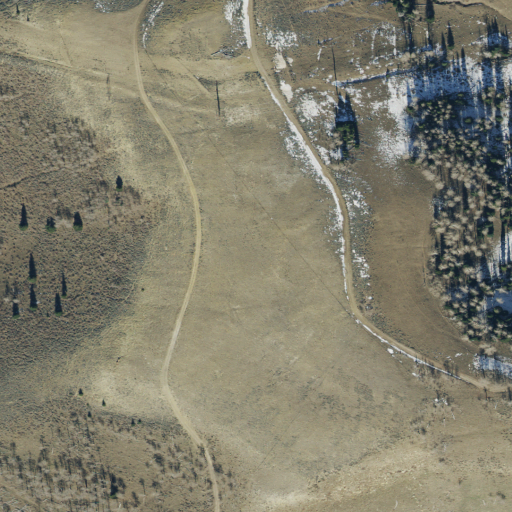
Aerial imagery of mountain in Utah named The Elbow containing shrub, deciduous forest, open development, evergreen forest, and mixed forest